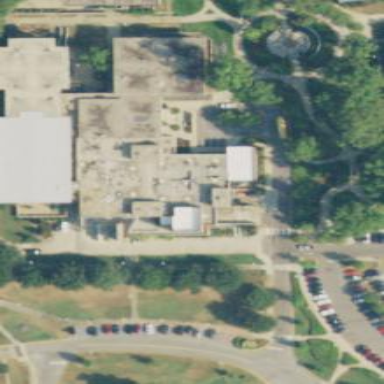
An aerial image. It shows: University building.